Question: When I compiled this program (from C++ Programming Language 4th edition):
'''
#include <stdafx.h>
#include <iostream>
#include <cmath>
#include "vector.h"
using namespace std;
double sqrt_sum(vector&);
int _tmain(int argc, _TCHAR* argv[])
{
vector v(6);
sqrt_sum(v);
return 0;
}
double sqrt_sum(vector& v)
{
double sum = 0;
for (int i = 0; i != v.size(); ++i)
sum += sqrt(v[i]);
return sum;
}
'''
'''
#include <stdafx.h>
#include "vector.h"
vector::vector(int s)
:elem{ new double[s] }, sz{ s }
{
}
double& vector::operator<URL>
{
return elem[i];
}
int vector::size()
{
return sz;
}
'''
'''
#include <stdafx.h>
class vector{
public:
vector(int s);
double& operator<URL>;
int size();
private:
double* elem;
int sz;
};
'''
It gave me these errors:

I run it on Microsoft Visual Studio 2013, on Windows 7. How to fix it?
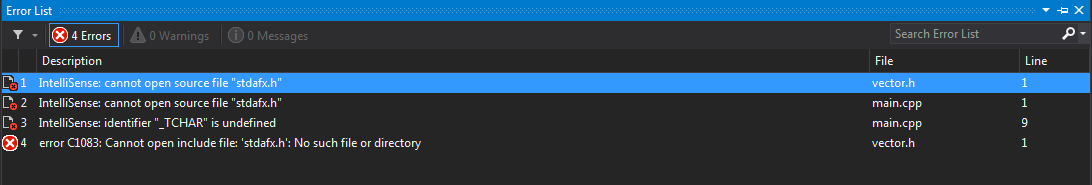
Answer: You have to properly understand what is a "stdafx.h", aka precompiled header. Other questions or Wikipedia will answer that. In many cases a precompiled header can be avoided, especially if your project is small and with few dependencies. In your case, as you probably started from a template project, it was used to include 'Windows.h' only for the '_TCHAR' macro.
Then, precompiled header is usually a per-project file in Visual Studio world, so:
1. Ensure you have the file "stdafx.h" in your project. If you don't (e.g. you removed it) just create a new temporary project and copy the default one from there;
2. Change the #include <stdafx.h> to #include "stdafx.h". It is supposed to be a project local file, not to be resolved in include directories.
Secondly: it's inadvisable to include the precompiled header in your own headers, to not clutter namespace of other source that can use your code as a library, so completely remove its inclusion in 'vector.h'.